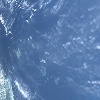
Label: water